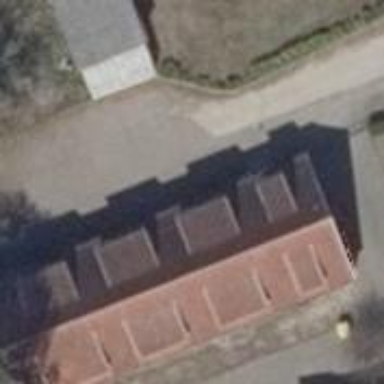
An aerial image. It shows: School building.